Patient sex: M
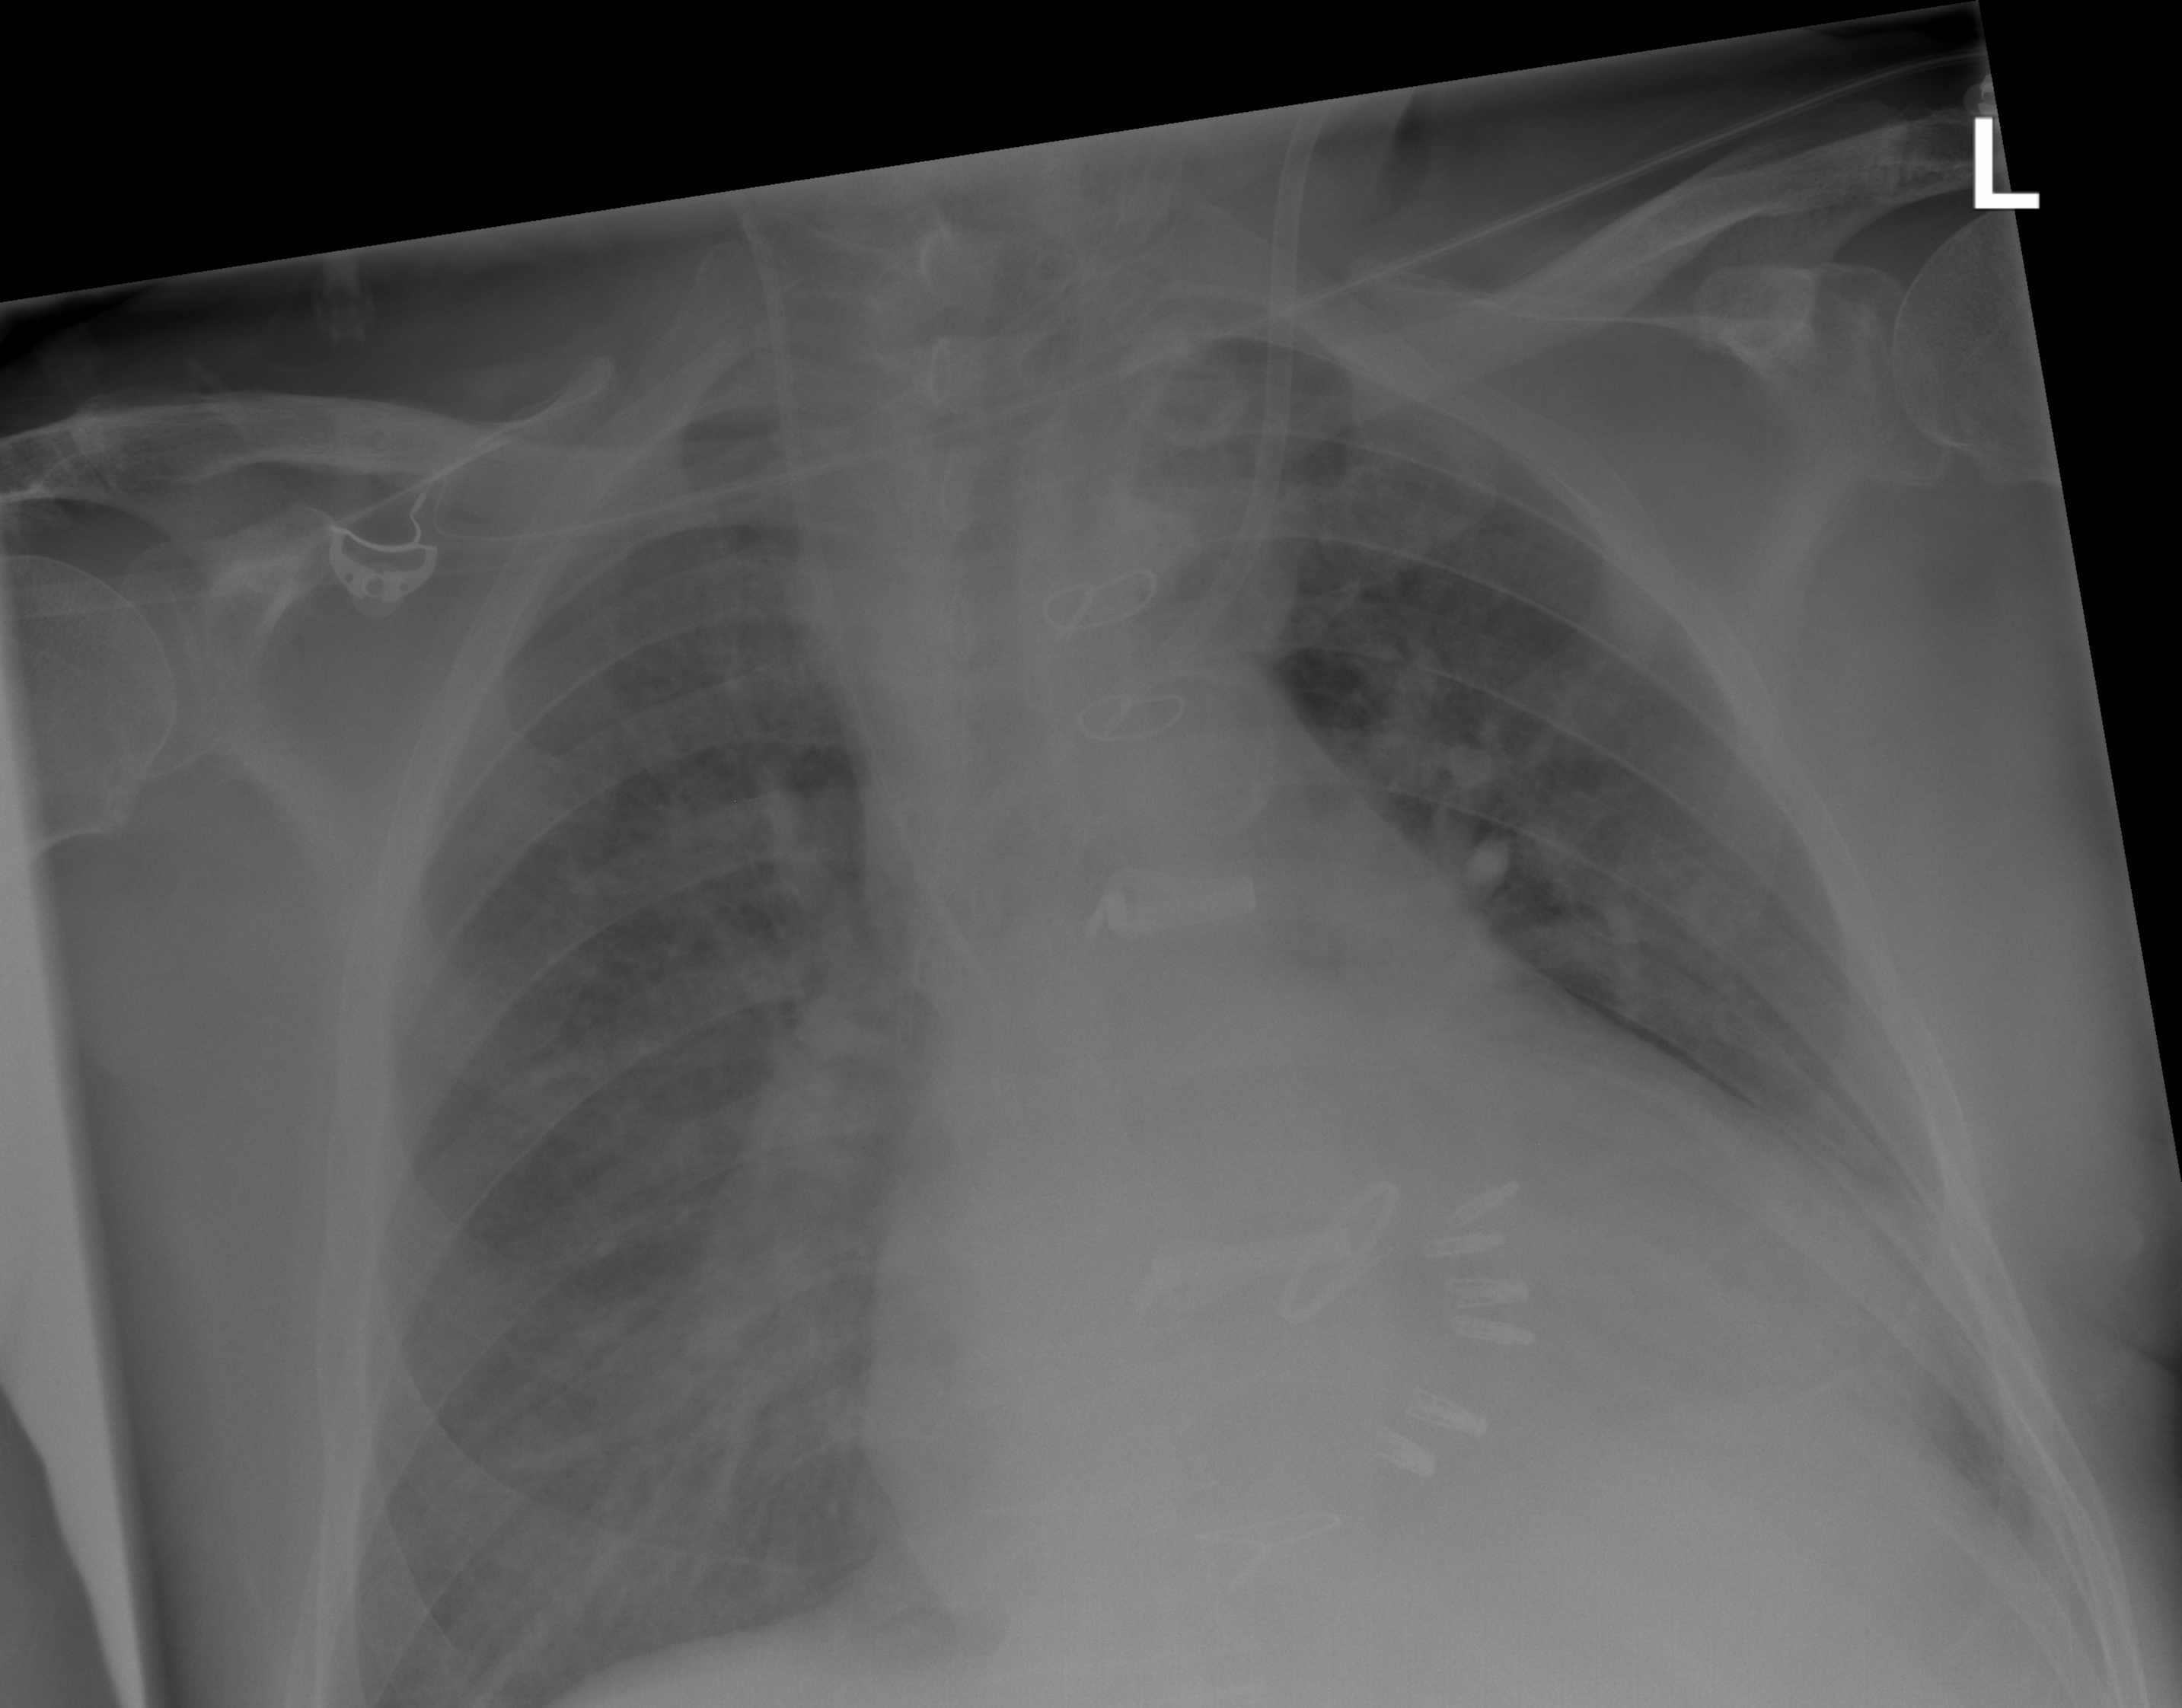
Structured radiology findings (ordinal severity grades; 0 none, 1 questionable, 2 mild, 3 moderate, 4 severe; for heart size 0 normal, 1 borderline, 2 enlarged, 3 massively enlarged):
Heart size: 2
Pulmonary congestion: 2
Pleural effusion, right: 1
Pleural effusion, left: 2
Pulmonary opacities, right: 1
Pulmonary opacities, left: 1
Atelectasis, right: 2
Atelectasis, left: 2